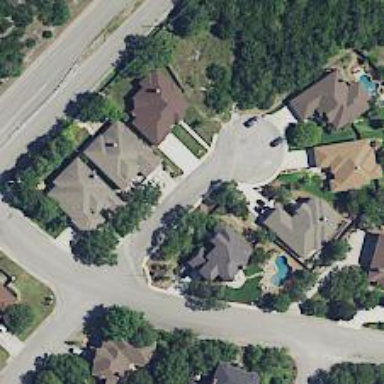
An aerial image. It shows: Residential road.